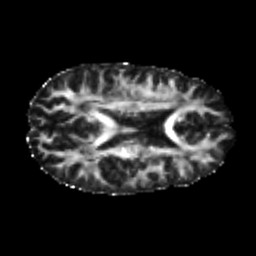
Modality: FA
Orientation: axial
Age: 22
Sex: male
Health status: healthy
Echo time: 0.074 s